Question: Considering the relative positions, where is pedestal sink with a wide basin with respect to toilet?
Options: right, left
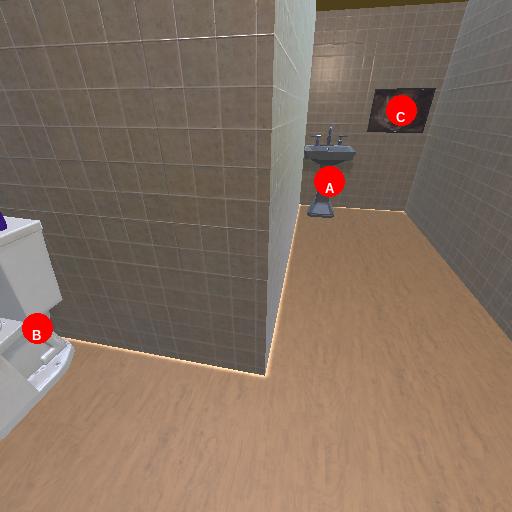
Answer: right